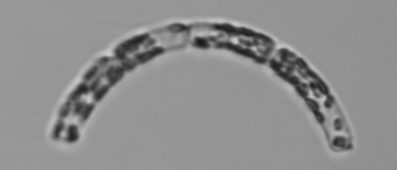
Label: Guinardia_striata